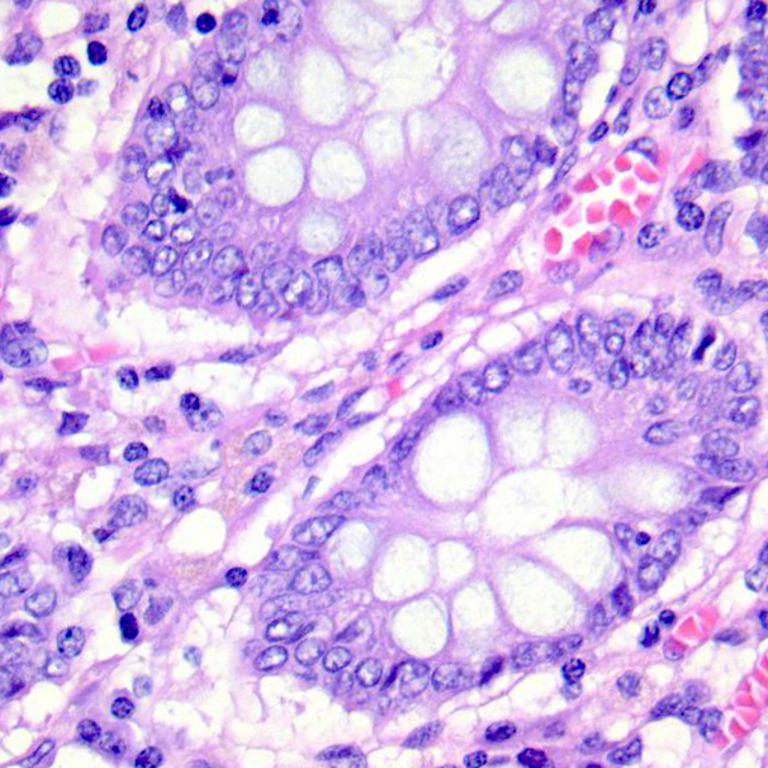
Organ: colon
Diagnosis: benign